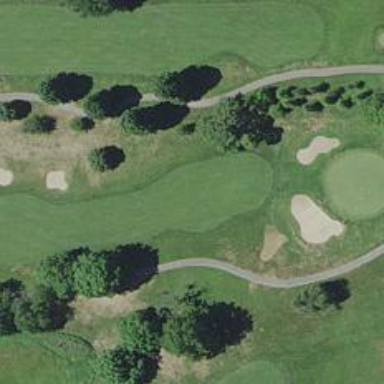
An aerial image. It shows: View of golf hole.